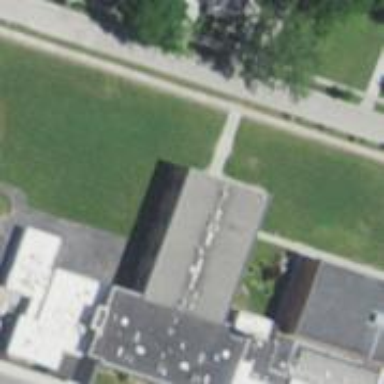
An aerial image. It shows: School.